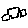
Label: car